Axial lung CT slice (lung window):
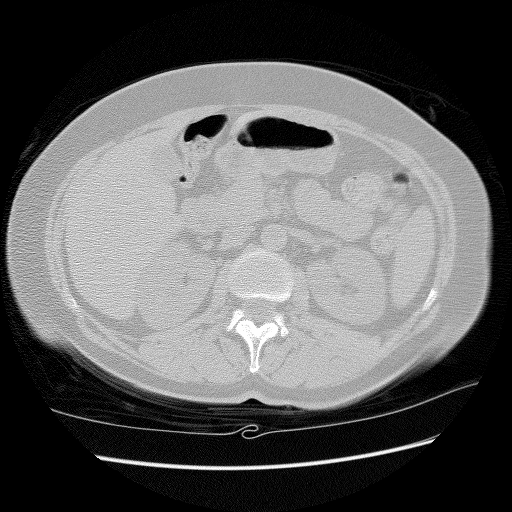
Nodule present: no